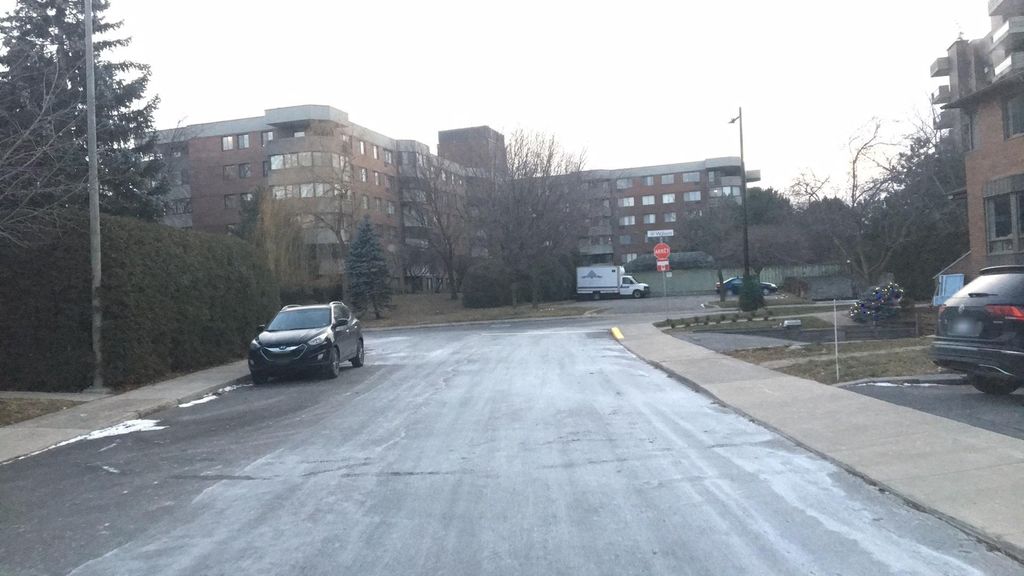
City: montreal